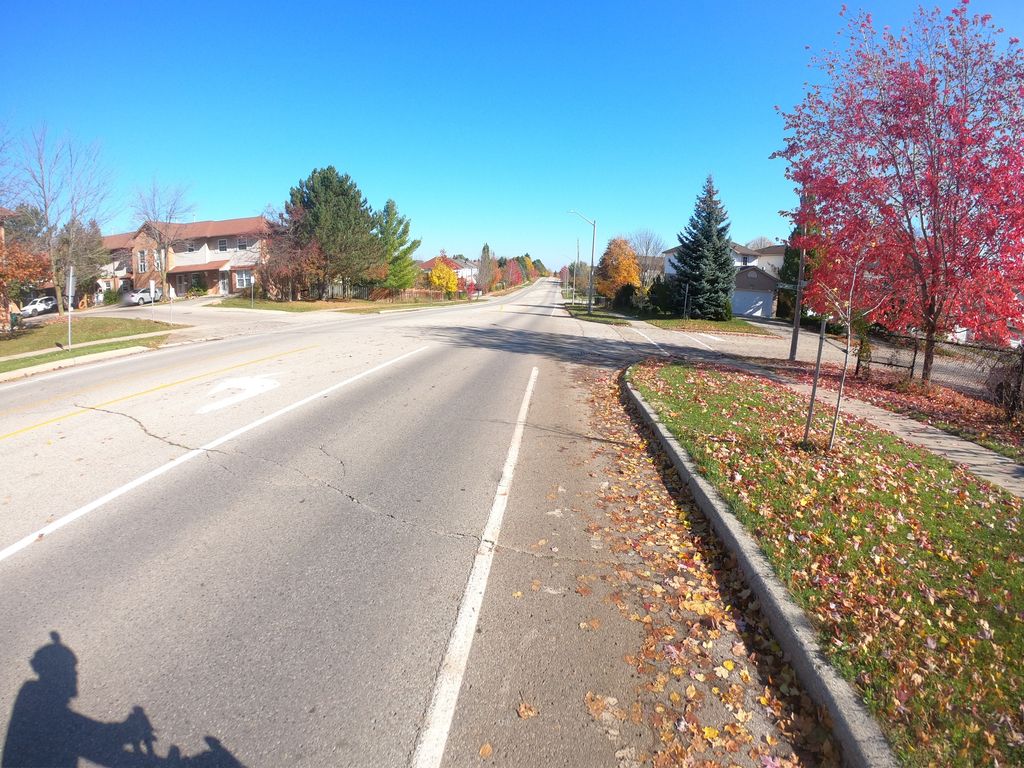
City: kitchener-waterloo